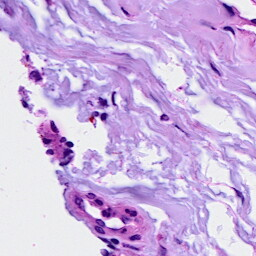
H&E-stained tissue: Breast